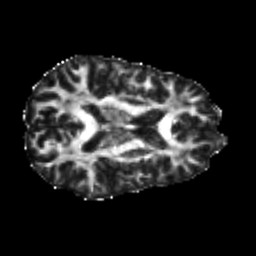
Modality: FA
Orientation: axial
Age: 23
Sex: male
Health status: healthy
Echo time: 0.074 s